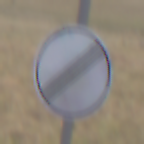
Verkehrszeichen: EndeSaemtlicherBegrenzungen
Umgebung: Outdoor, Nature
Tageszeit: Midday
Wetter: PartlyCloudy
Licht: Natural
Jahreszeit: NotSpecified
Kontrast: HighContrast